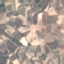
Label: PermanentCrop